Interaction volume radius: 5 \u00c5
Interaction volume height: 20 \u00c5
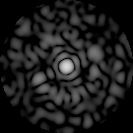
Disorder parameter: 0.8361